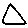
Label: triangle